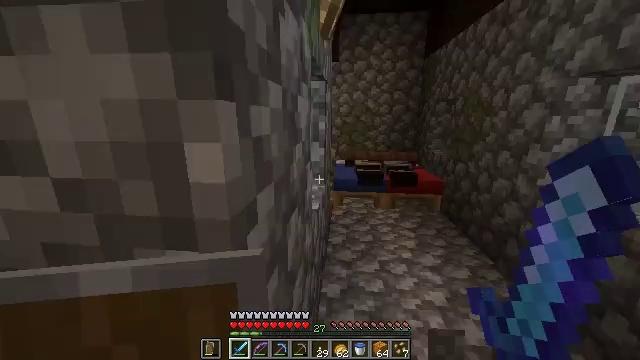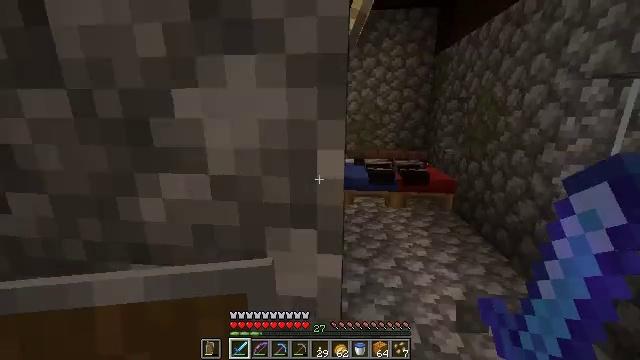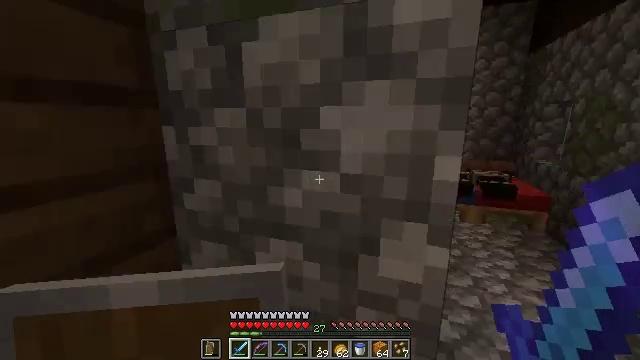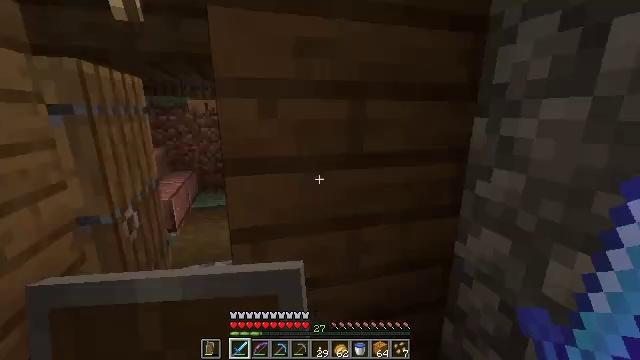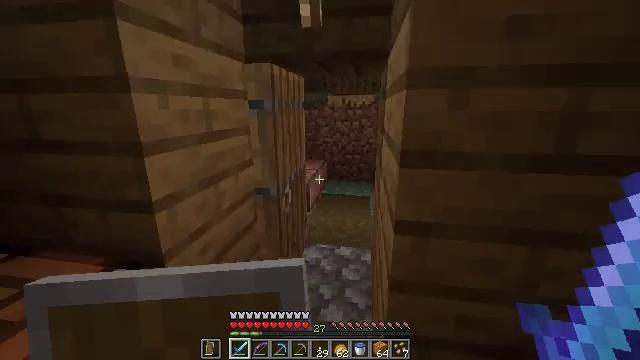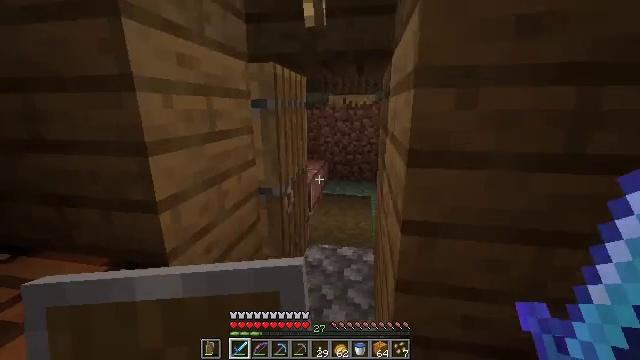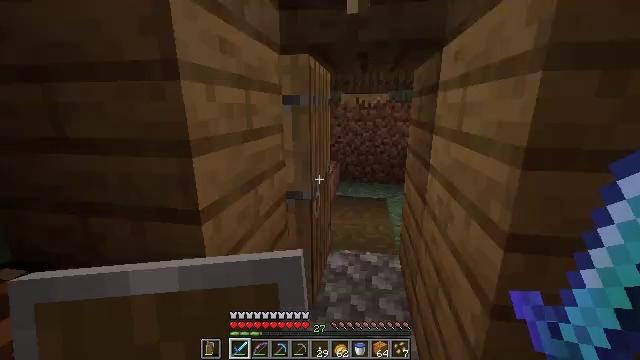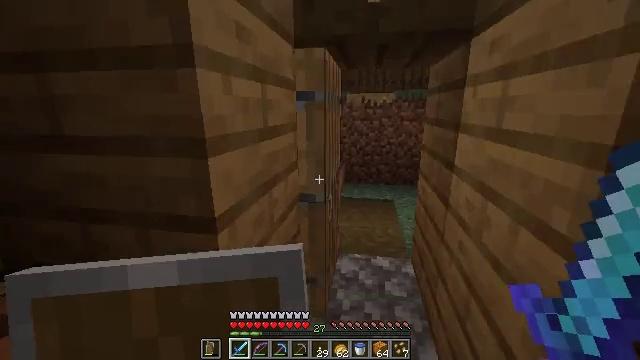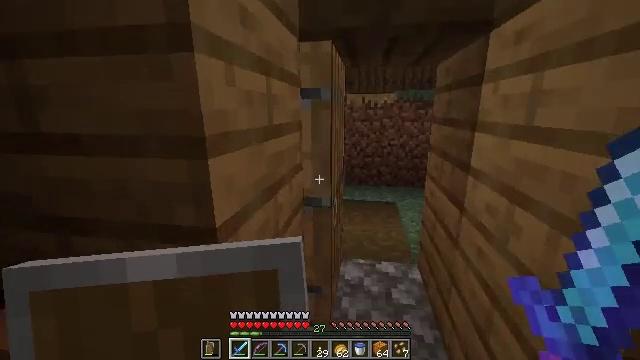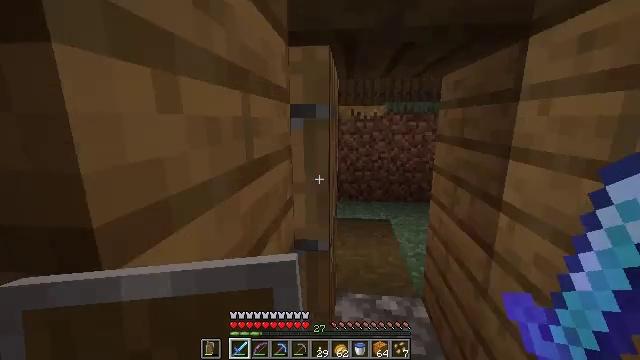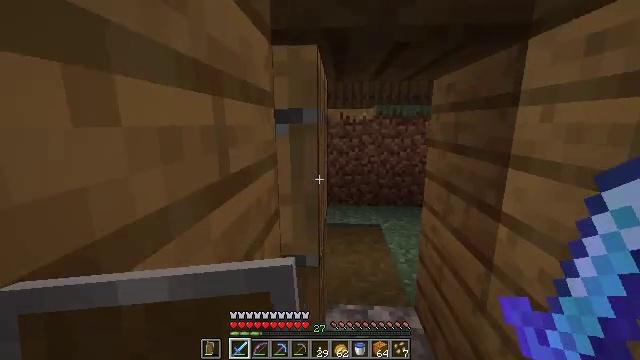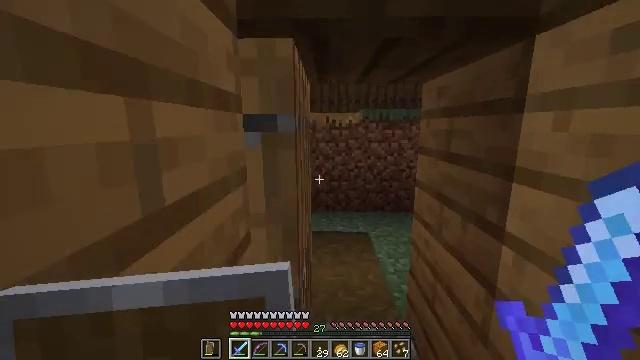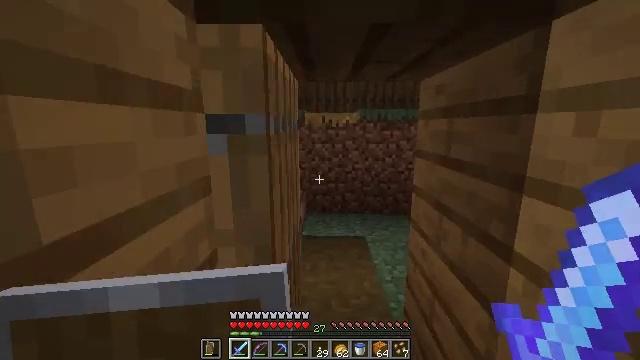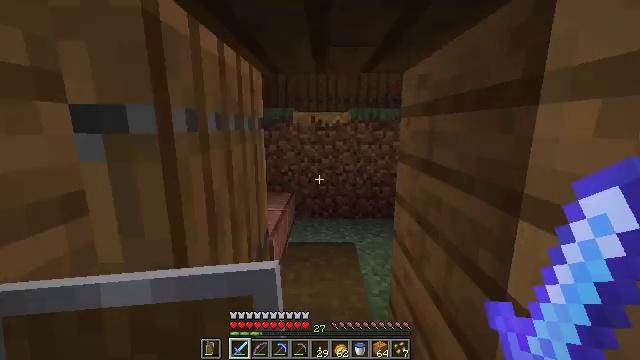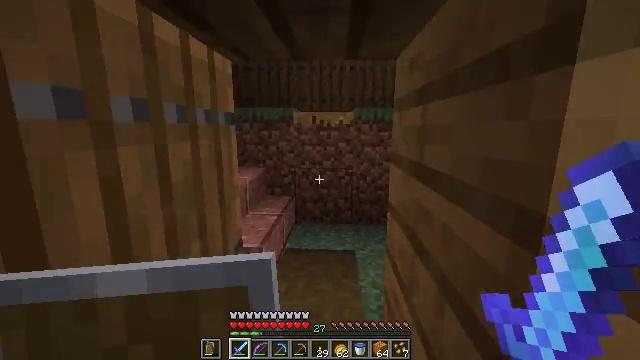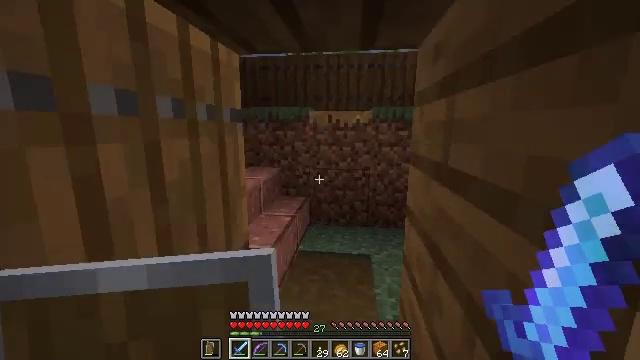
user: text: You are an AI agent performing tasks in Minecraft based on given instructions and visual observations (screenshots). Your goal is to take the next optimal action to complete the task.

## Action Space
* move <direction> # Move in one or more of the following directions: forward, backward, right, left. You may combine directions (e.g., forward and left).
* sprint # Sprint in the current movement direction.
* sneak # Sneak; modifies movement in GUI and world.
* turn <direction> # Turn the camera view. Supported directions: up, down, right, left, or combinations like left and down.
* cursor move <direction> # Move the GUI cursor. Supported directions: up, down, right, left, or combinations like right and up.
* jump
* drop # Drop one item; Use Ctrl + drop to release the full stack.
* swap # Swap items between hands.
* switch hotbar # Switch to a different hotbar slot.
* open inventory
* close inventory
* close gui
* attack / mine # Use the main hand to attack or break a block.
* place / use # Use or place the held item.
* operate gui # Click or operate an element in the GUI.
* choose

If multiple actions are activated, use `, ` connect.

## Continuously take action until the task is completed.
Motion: motion action
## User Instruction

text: Break the potato plant to gather potatoes.
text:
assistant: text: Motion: move back and move left
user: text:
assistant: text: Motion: move back, turn left and up
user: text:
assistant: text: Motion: move back, turn left and down
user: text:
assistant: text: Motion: move forward and move left, turn left and down
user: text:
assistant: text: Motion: move forward and move left
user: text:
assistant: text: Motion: move forward and move left
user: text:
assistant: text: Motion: move forward
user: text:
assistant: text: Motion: move forward
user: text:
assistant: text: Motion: move forward, turn right and up
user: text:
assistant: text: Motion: move forward, turn right
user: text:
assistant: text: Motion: move forward and move right, turn right
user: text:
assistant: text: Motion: move forward and move right
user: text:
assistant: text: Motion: move forward and move right
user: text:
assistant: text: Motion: move forward and move right, turn left
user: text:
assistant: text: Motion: move forward and move right, turn left
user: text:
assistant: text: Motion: move forward and move right, turn left
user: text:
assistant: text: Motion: move forward and move right, turn left and down
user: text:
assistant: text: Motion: move forward and move right, turn left
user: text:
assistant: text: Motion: move forward and move right, turn left and up
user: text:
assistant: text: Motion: move forward and move right, turn left and up
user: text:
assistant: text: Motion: move back and move right, turn left
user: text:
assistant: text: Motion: move back and move right, turn left, use / place
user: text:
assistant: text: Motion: move back and move right, turn right and up, use / place
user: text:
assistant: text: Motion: move back and move right, turn right and up
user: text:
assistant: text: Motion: move back and move right, turn right and up
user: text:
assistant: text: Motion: move forward and move right, turn right and down
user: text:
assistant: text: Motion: move forward and move right, turn right and down
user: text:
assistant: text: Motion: move forward and move right
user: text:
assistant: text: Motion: move forward
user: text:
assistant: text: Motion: move forward, turn right and down